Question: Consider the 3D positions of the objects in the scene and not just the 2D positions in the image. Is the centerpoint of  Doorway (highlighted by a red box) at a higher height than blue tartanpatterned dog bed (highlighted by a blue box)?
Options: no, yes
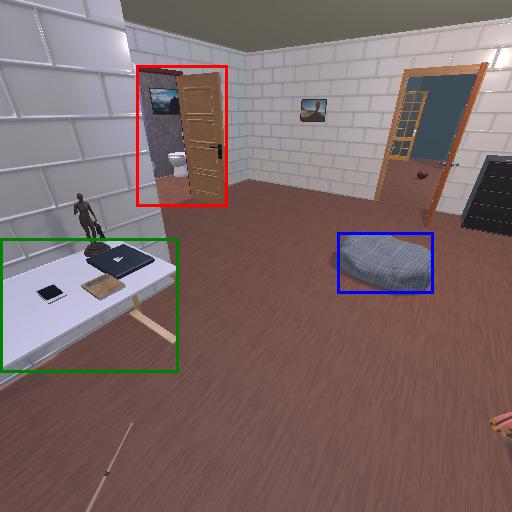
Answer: no